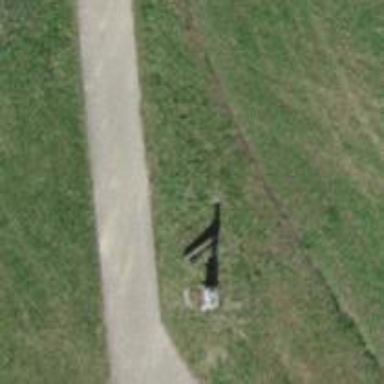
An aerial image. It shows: Bench for seating.